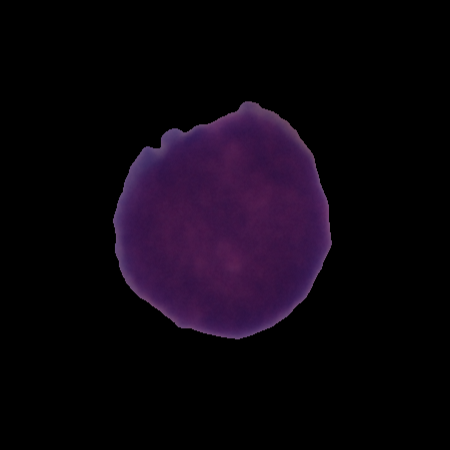
Label: cancer